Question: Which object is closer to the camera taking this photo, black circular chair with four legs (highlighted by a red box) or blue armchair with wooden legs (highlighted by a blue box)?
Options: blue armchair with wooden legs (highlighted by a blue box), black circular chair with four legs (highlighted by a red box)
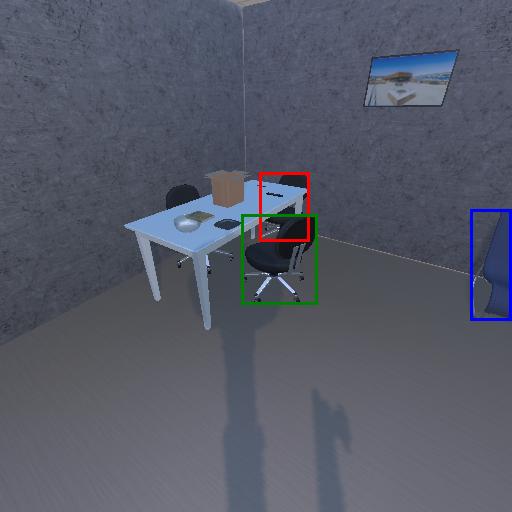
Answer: blue armchair with wooden legs (highlighted by a blue box)